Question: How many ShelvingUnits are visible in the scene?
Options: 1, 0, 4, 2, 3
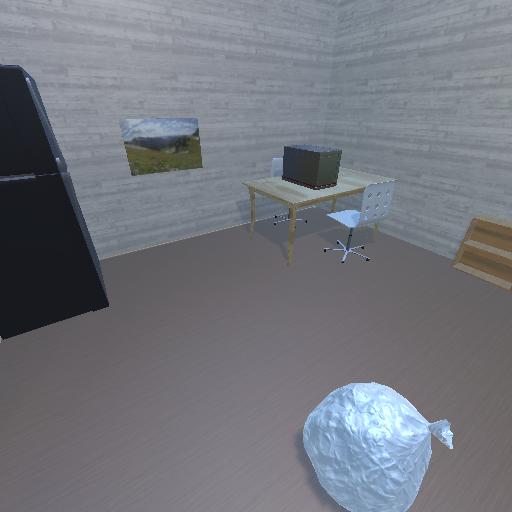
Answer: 1